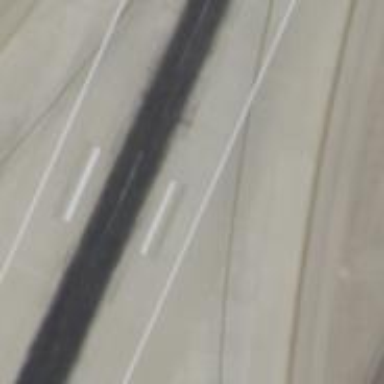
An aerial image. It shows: Image of taxiway at airport.